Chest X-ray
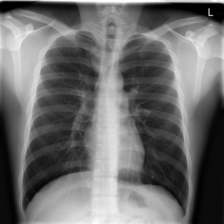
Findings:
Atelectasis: negative
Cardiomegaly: negative
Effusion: negative
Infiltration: negative
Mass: negative
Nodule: negative
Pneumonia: negative
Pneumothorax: negative
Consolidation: negative
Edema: negative
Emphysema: negative
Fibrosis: negative
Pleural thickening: negative
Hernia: negative